Question: I have created accordion in javascript. I would like to make accordion header content size smaller (50% percent). However I could not able to figure that out.
'''
$.each(myData.offsetFormations, function(i,aut) {
headerList = '<h3><ul><li contenteditable="true">'+
'<text class="formationName">'+ aut.FormationName + '</text>'+
' | ' +
'<text class="bitSize">'+this.BitSize.toFixed(2) + '</text>'+
' | ' +
'<text class="bitType">'+this.BitType + '</text>'+
'</li></ul></h3>';
wellNameList = '<div class="table-holder"><table>';
$.each(myData.wellList, function(k,mano){
if(aut.AssociatedwellList.some(function(w) { return w.WellName === mano.WellName; }))
{
wellNameList += '<td><div>'+ mano.WellName+'</div></td>';
}
else
{
wellNameList += '<td style="color:gray;" ><div>'+ mano.WellName+'</div></td>';
}
});
wellNameList += '</table></div>';
headerList += '<div>'+wellNameList +'</div>';
$(headerList).appendTo('#accordion');
});
'''

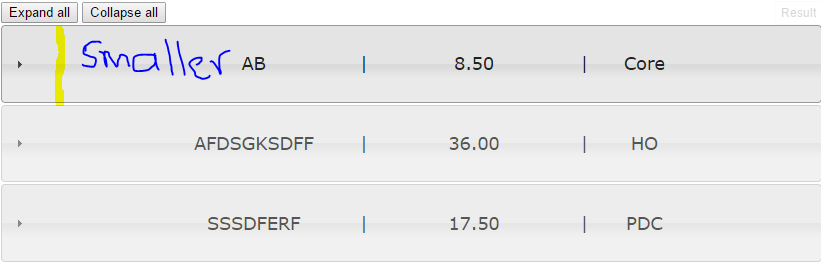
Answer: By default, 'ul' elements have a 1em top and bottom margin, which is causing your boxes to have an additional 2em of height.
You can remove this with:
'''
.ui-accordion ul {
margin: 0;
}
'''
Updated fiddle: <URL>